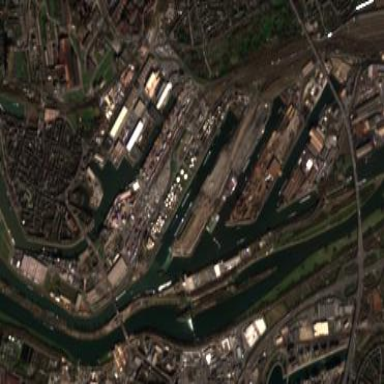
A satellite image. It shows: Industrial area designated as port primarily for handling liquid bulk cargo.